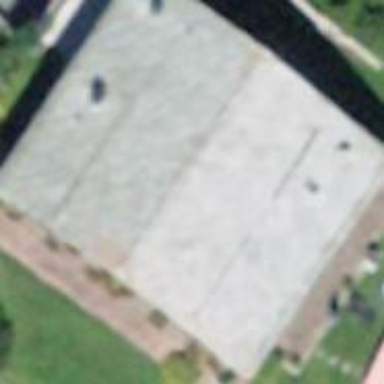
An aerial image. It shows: Detached building.